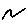
Label: zigzag